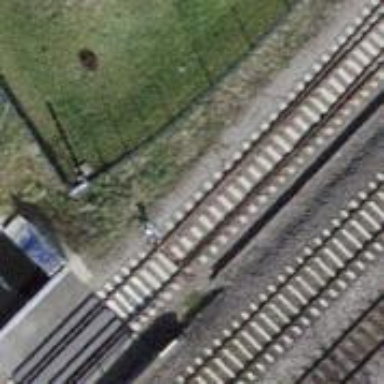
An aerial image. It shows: Single-track railway bridge leading to rail yard.